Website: slack
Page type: billing-address
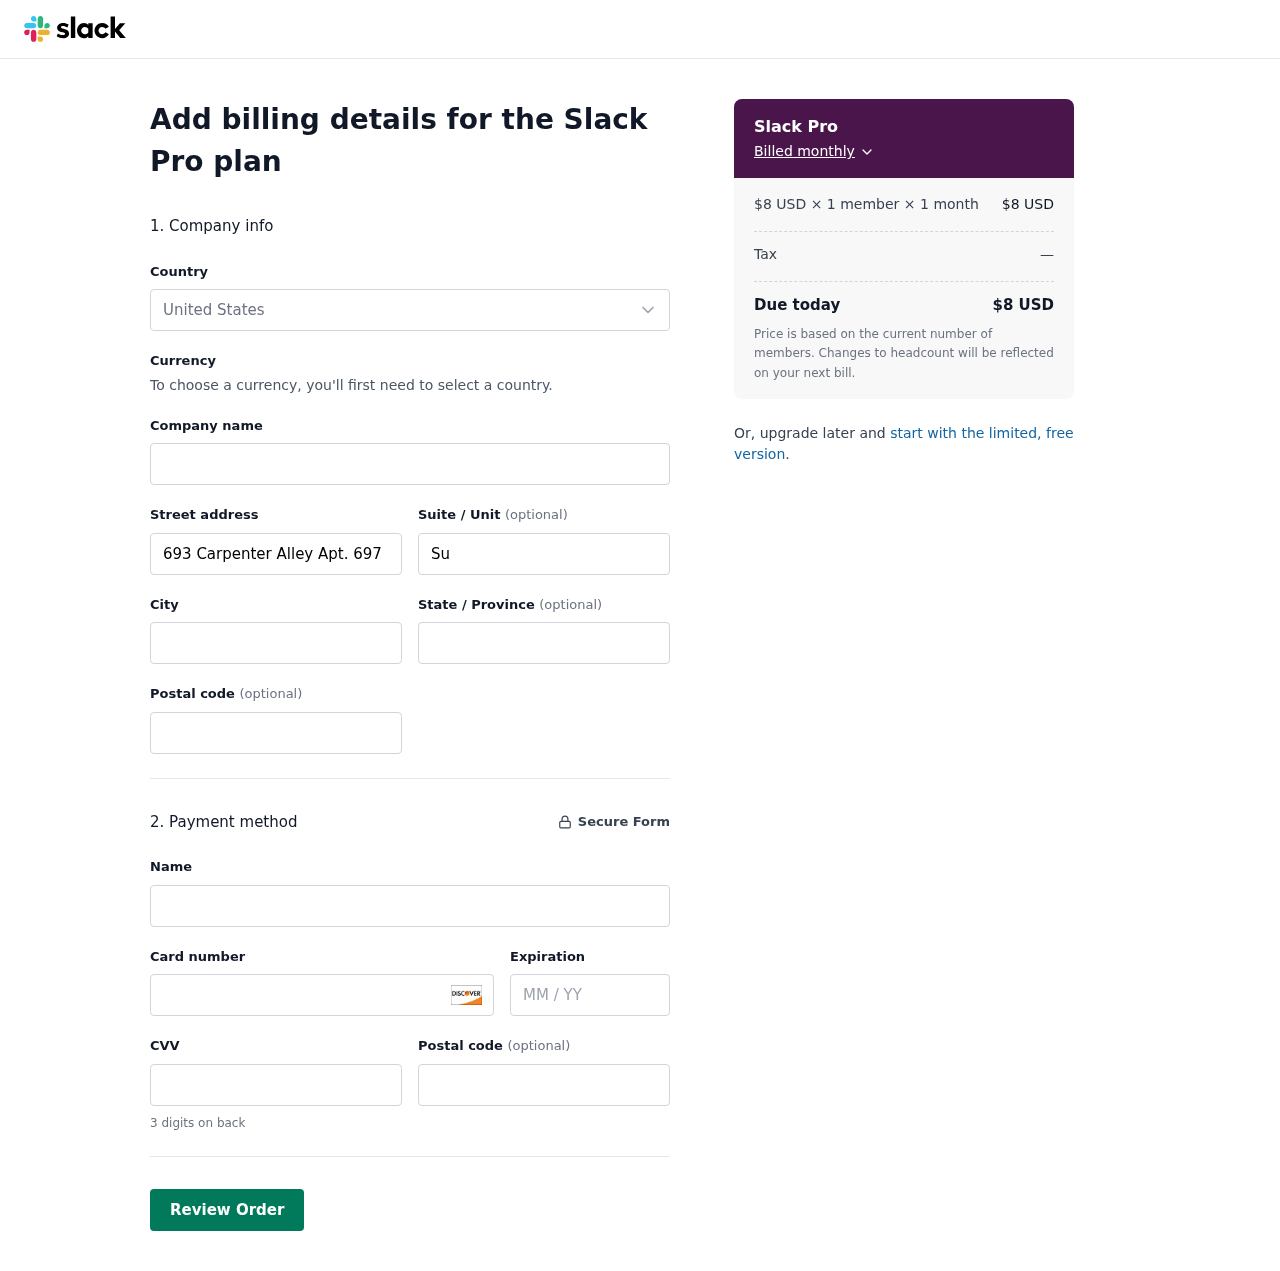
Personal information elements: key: PII_CARD_CVV
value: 173
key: PII_CARD_EXPIRY
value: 10/28
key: PII_CARD_NUMBER
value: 6503 3251 8387 3942
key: PII_CITY
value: East Christinemouth
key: PII_COUNTRY
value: United States
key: PII_FULLNAME
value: Andrew Moore
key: PII_POSTCODE
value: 05064
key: PII_POSTCODE2
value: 46700
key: PII_STATE
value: Montana
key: PII_STREET
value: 693 Carpenter Alley Apt. 697
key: PII_STREET2
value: Suite 066
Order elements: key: ORDER_PLAN_PRICE
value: $8 USD
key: ORDER_NUM_MEMBERS
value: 1 member
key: ORDER_NUM_MONTHS
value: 1 month
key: ORDER_SUBTOTAL
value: $8 USD
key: ORDER_TAX
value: —
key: ORDER_TOTAL
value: $8 USD